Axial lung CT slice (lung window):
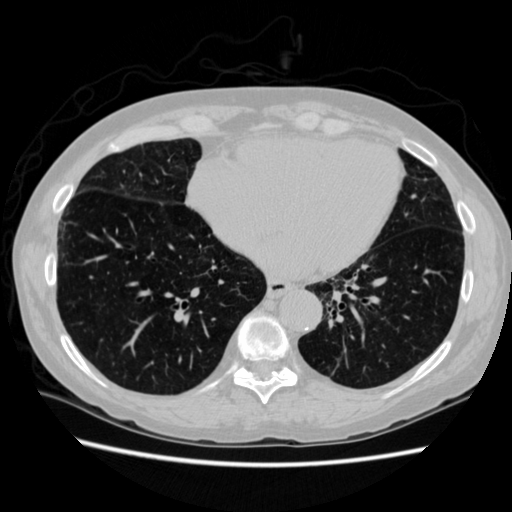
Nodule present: no